Question: In my ASP MVC3 view I use the following Ajax call to retrieve a partial view and append the partial to a specific 'fieldset'
'''
$("#addItem").click(function () {
alert("here");
$.ajax({
url: '@Url.Action("BlankDropDownItem", "DropDownValues")',
dataType: 'html',
cache: false,
success: function (html) {
alert(html);
$("#items").append(html);
}
});
return false;
});
'''
This Ajax calls a very simple 'ViewResult' controller method that is supposed to return the partial view.
'''
public ViewResult BlankDropDownItem()
{
return View("DropDownItemPartial", new DropDownValues());
}
'''
This is all the code in the partial. When I created it in VS 2010 (I've done this twice now just to make sure) I checked the "Partial View" checkbox, which greys out the "Use Shared Layout" option.
'''
@model Monet.Models.DropDownValues
<div class="editor-label">
@Html.LabelFor(model => model.AllowedValue)
</div>
<div class="label-field">
@Html.EditorFor(model => model.AllowedValue)
@Html.ValidationMessageFor(model => model.AllowedValue)
</div>
<div class="editor-label">
@Html.LabelFor(model => model.DisplayValue)
</div>
<div class="label-field">
@Html.EditorFor(model => model.DisplayValue)
@Html.ValidationMessageFor(model => model.DisplayValue)
</div>
'''
For whatever reason, when I put an 'alert' on the 'html' object returned in this line of the Ajax 'success' function
'''
success: function (html) {
'''
I see that the 'html' object returns all the HTML from the shared layout, so it is essentially returning a whole page instead of the partial view. Here is a screen shot of what it looks like once the Ajax call is complete.

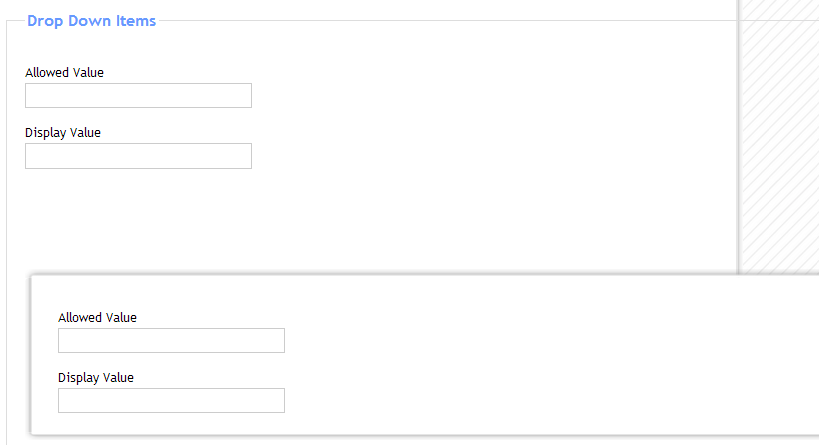
Answer: I think you are having one small "easy to miss" syntax issue :D
'''
public ActionResult BlankDropDownItem()
{
return View("DropDownItemPartial", new DropDownValues());
}
'''
'''
public ActionResult BlankDropDownItem()
{
return PartialView("DropDownItemPartial", new DropDownValues());
}
'''
Hope this helps!